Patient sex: F
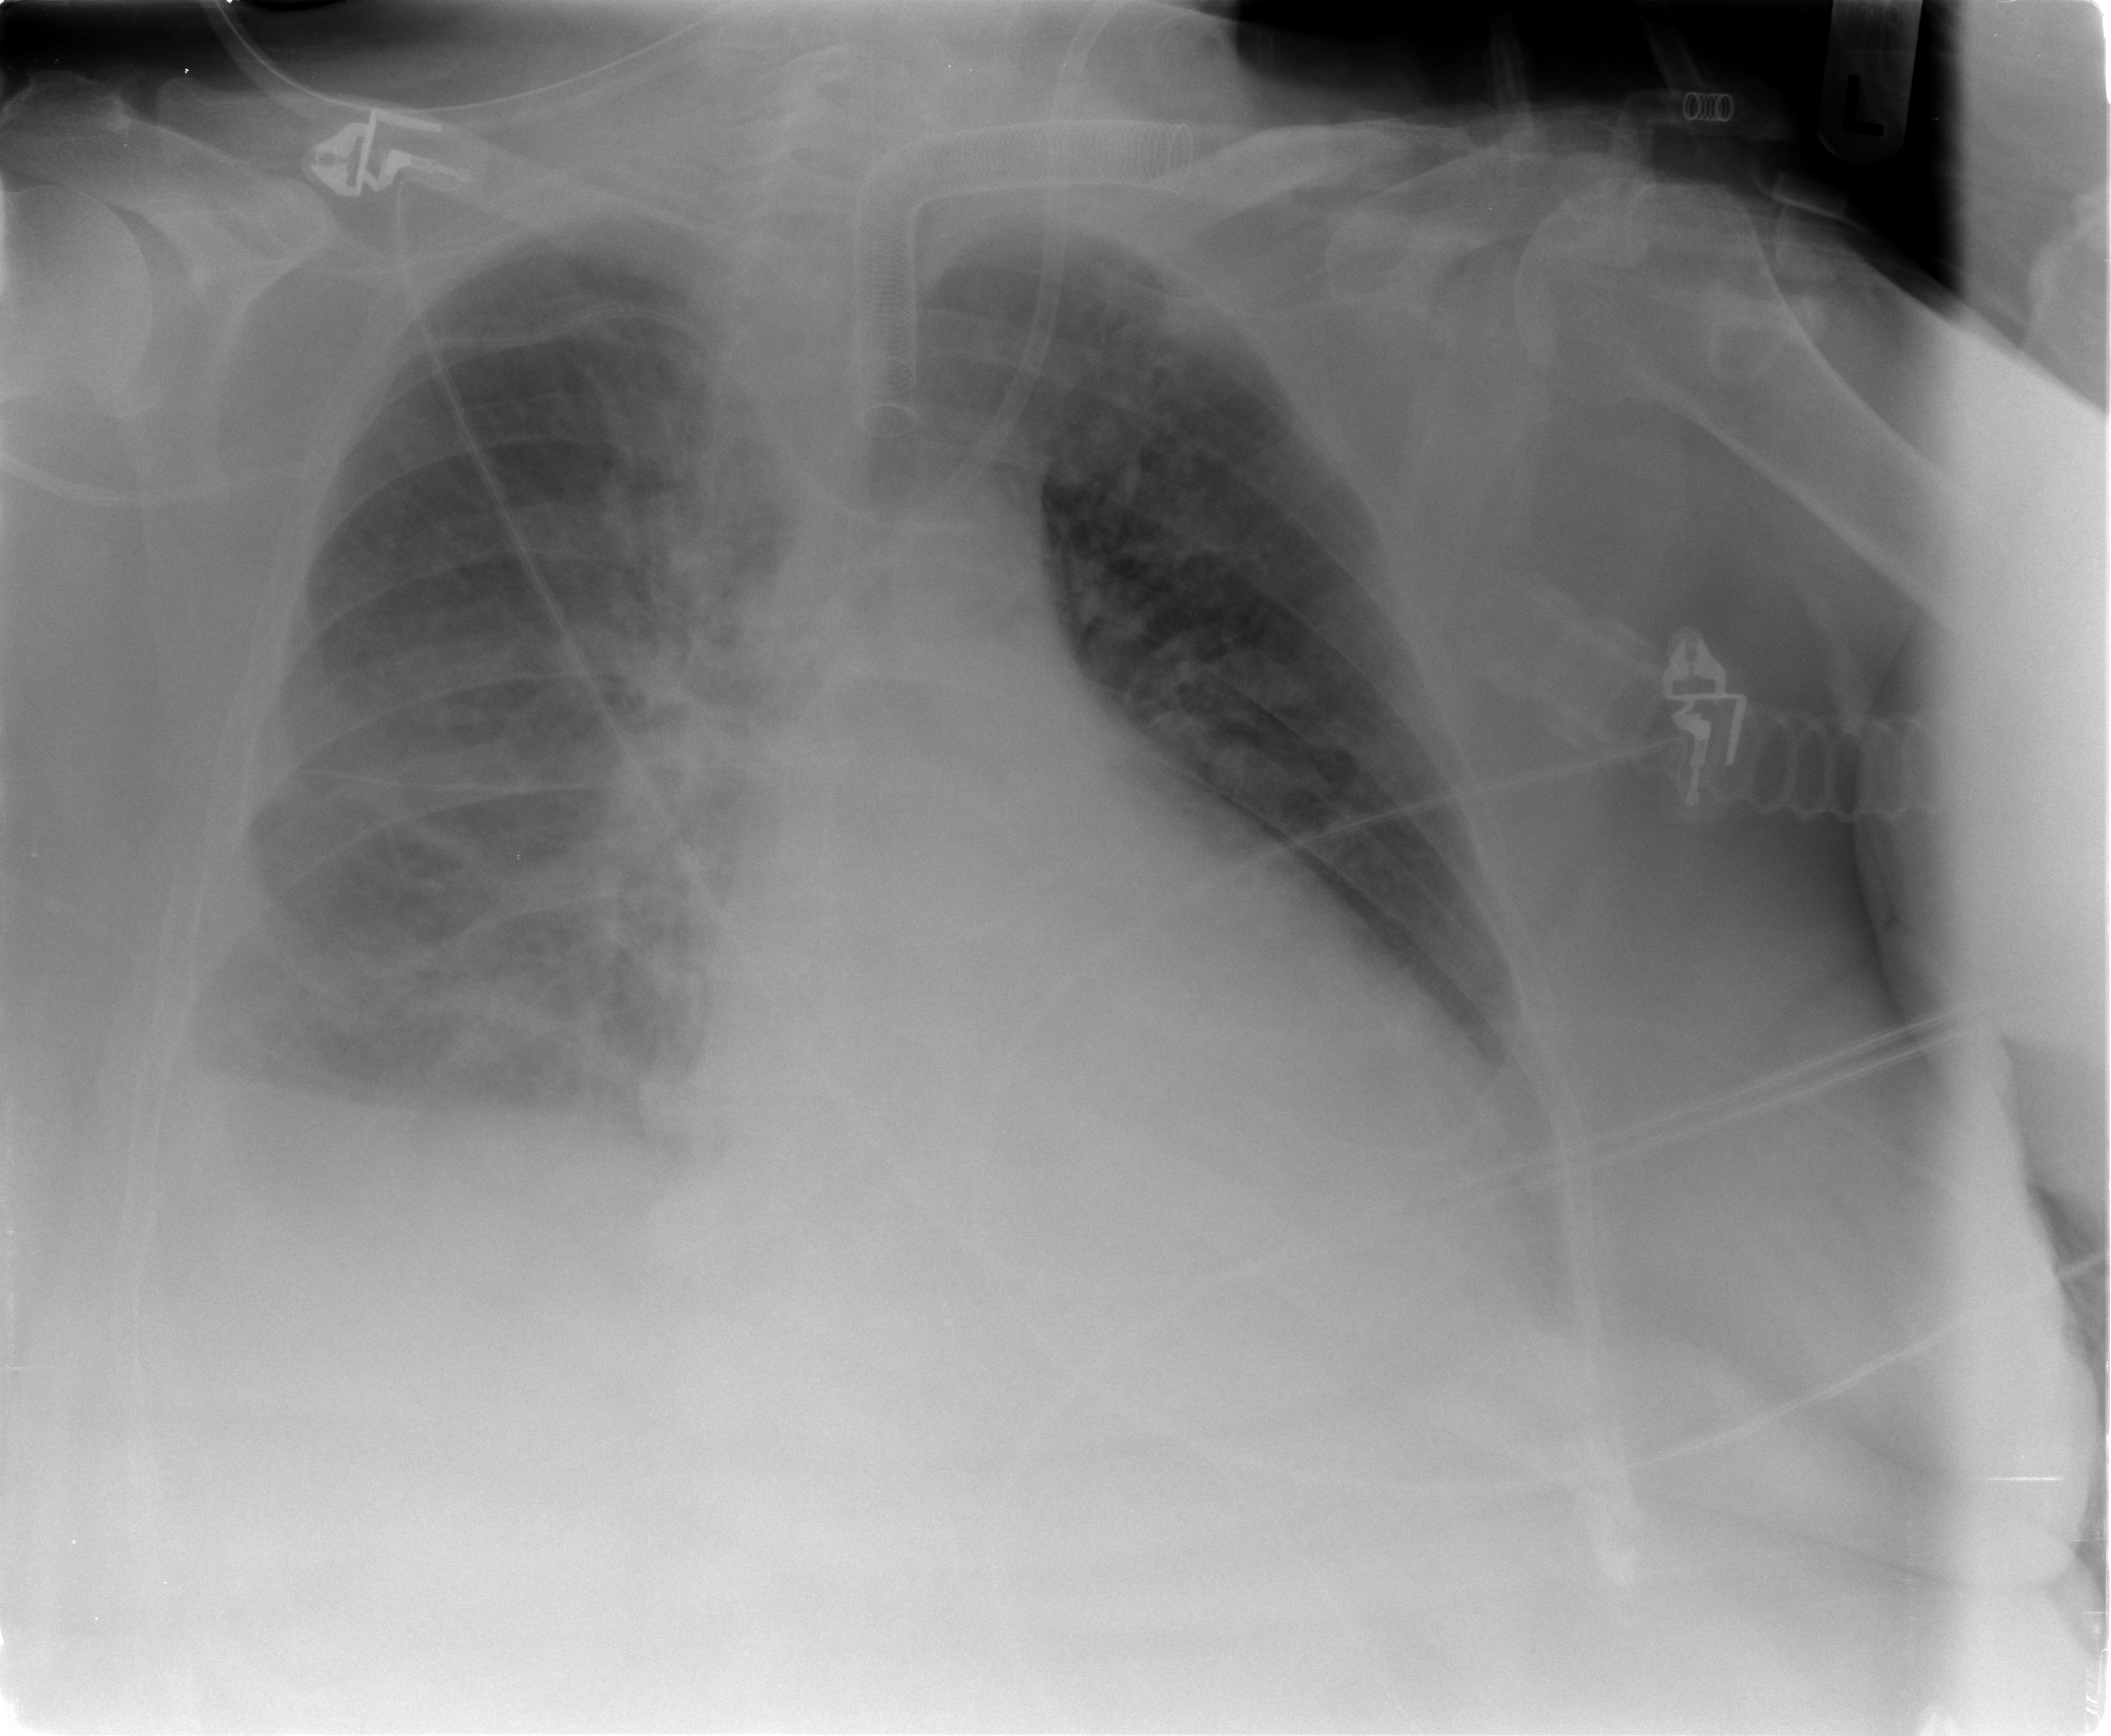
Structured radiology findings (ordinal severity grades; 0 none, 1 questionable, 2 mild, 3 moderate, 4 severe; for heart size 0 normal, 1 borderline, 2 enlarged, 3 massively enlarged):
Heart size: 2
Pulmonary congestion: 3
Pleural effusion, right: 3
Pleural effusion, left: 2
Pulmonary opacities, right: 2
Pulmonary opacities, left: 3
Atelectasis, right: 2
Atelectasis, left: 2